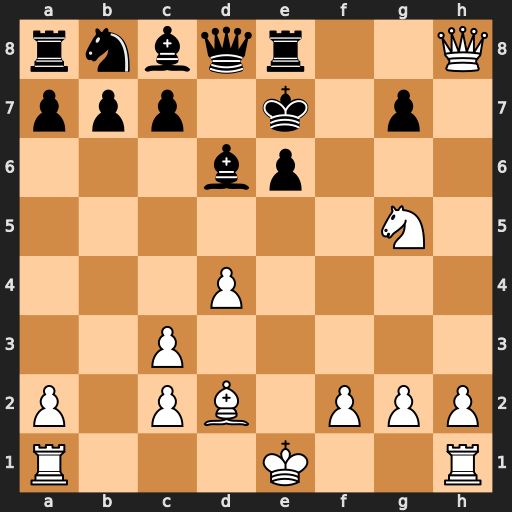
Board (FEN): rnbqr2Q/ppp1k1p1/3bp3/6N1/3P4/2P5/P1PB1PPP/R3K2R
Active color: w
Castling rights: KQ
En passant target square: -
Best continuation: Qxg7#